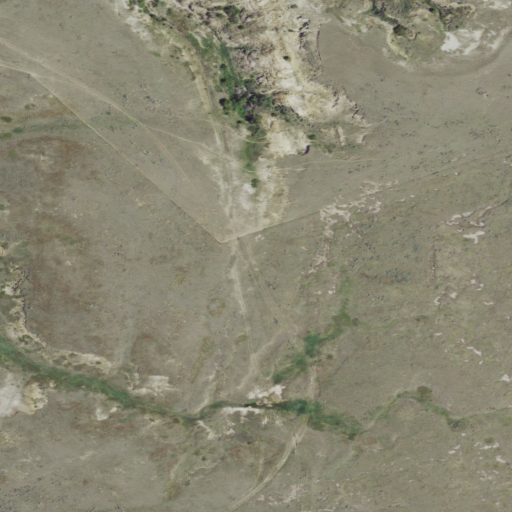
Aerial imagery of gap in Montana named Lions Pass containing grassland and shrub